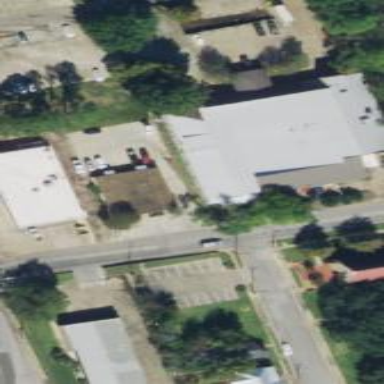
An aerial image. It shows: Commercial building that houses clinic providing healthcare services.